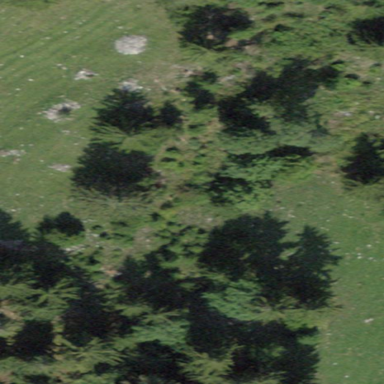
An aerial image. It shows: Patch of scrub vegetation.